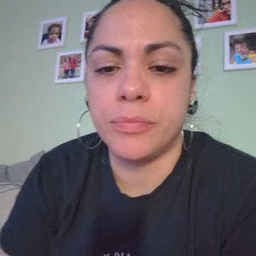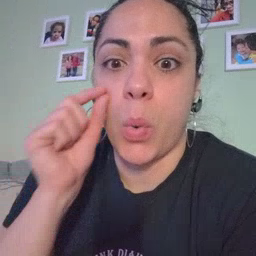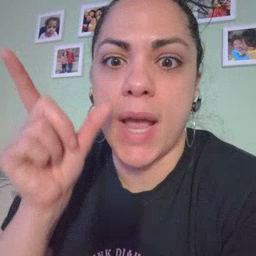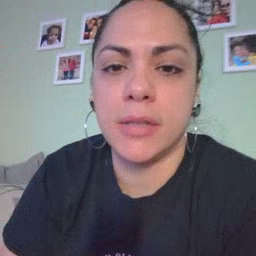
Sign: wake